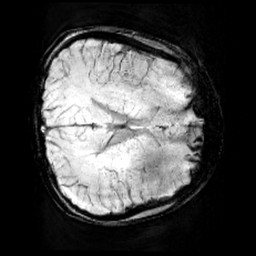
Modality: minIP
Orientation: axial
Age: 12
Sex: female
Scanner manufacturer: siemens
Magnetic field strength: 3 T
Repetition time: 0.027 s
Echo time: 0.02 s